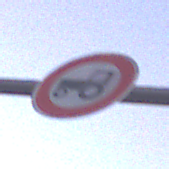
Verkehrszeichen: VerbotKraftfahrzeugeZuegeNichtSchneller25
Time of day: SunriseSunset
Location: Outdoor (Suburban)
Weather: PartlyCloudy
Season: NotSpecified
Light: Natural